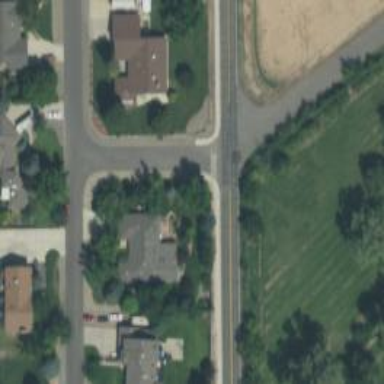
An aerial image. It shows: Residential road with asphalt surface. Sidewalk is present on the left side.